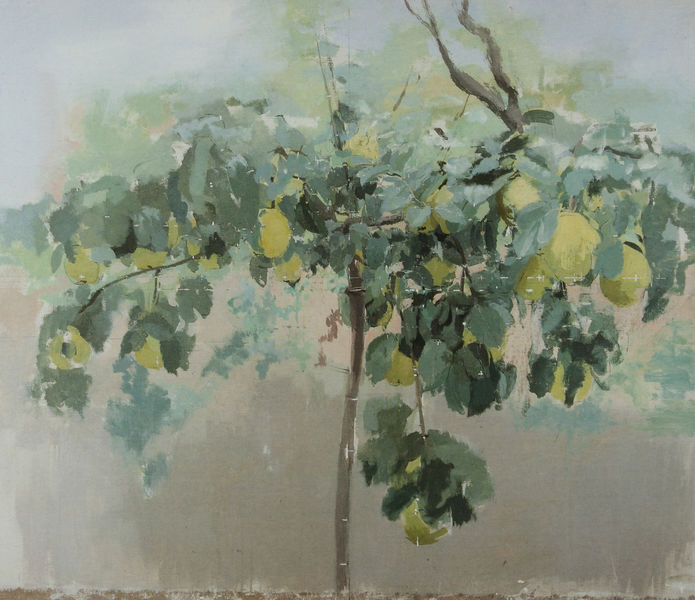
Titel: Membrillero, Der Quittenbaum
Künstler: Antonio López
Institution: (Besitz des Künstlers)
Schlagwörter: baum, blau, blätter, himmel, laub, schatten, aquarell, cezanne, gelb, grün, impressionismus, ocker, äste, braun, grau, licht, schwarz, obst, ast, baumstamm, natur, stamm, zweige, blatt, zart, frucht, früchte, apfel, äpfel, birne, birnen, tusche, zweig, zitrusfrucht, paul cezanne, leicht, zitrone, zitronen, zitrusfrüchte, aquarel, farben, pinsel, claire obscure, claire oscure, japanesk, zitonen, zitronenbaum, zitrus, moderne, pinselstrich, impressionistisch, hängen, aft, modernde, monochomatisch, farbflecken